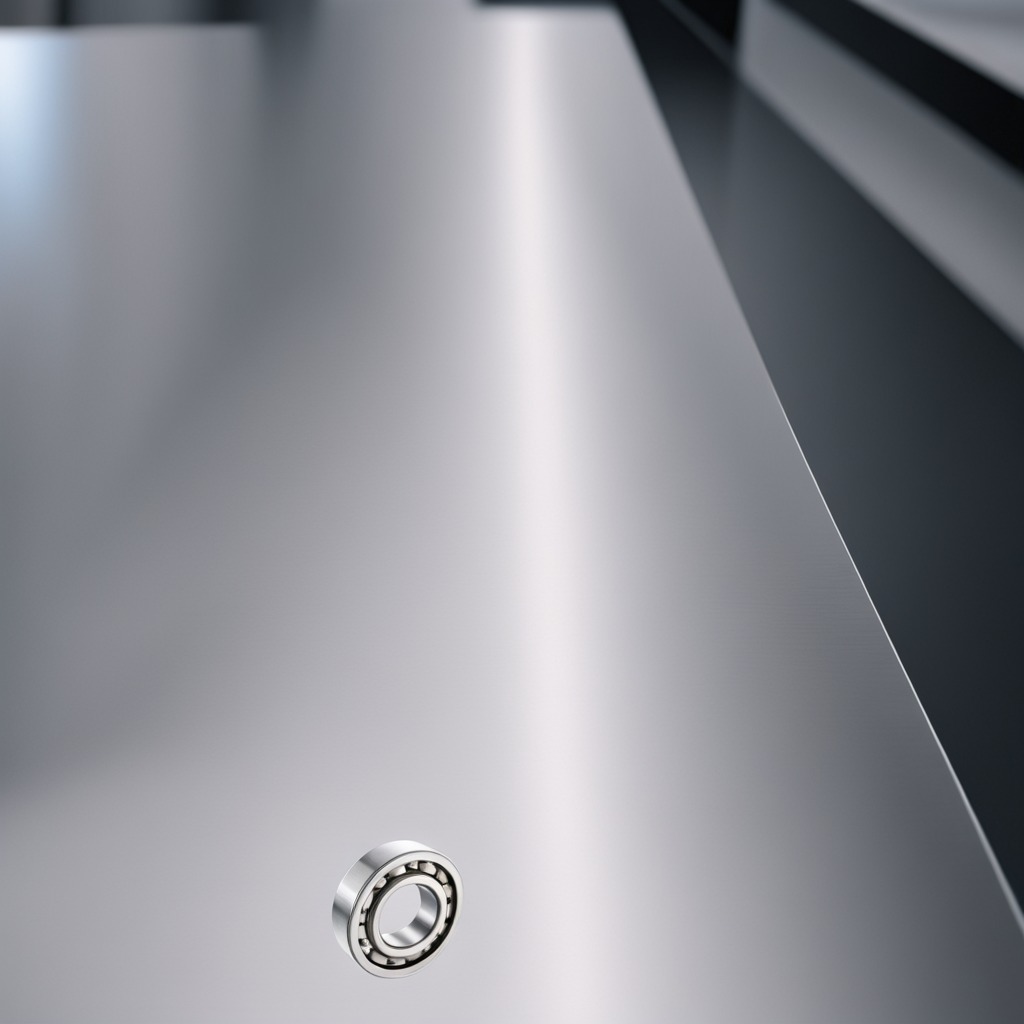
A metal ball bearing is lying on the stainless steel table in a high-end prototyping lab.